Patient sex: F
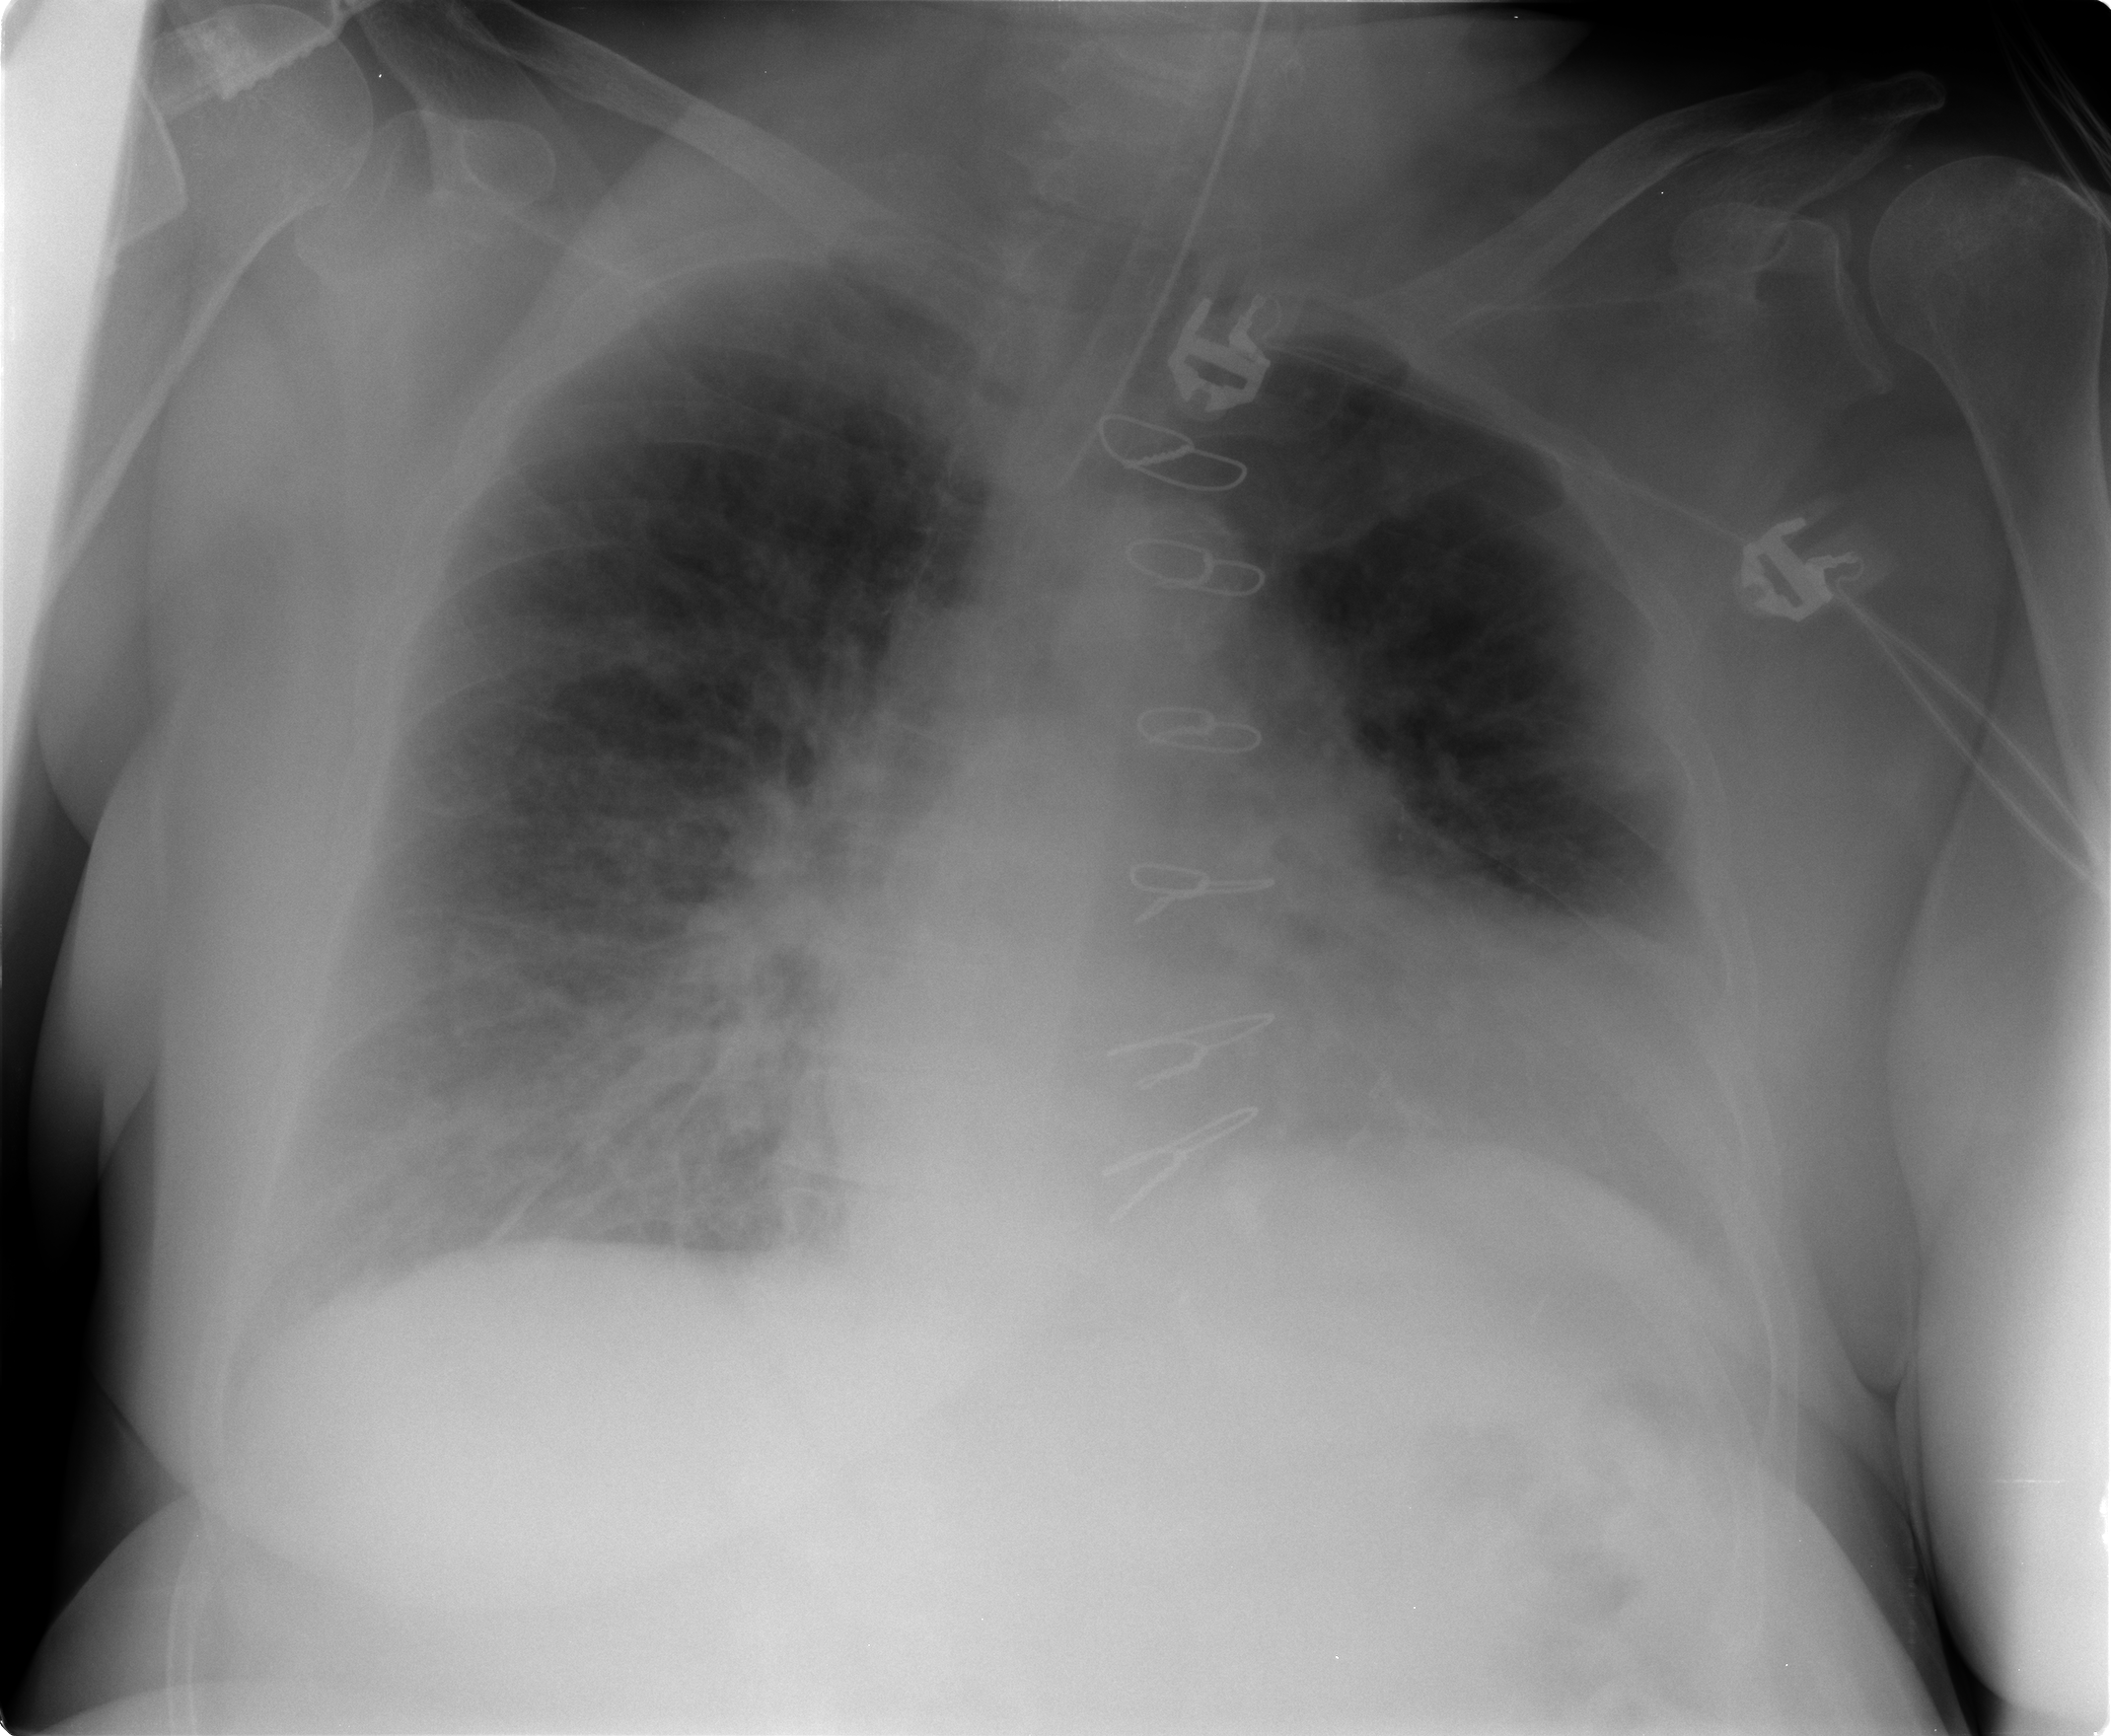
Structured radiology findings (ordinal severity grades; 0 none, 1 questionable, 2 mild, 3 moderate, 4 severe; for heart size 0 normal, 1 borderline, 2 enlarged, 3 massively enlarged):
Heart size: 2
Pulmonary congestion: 2
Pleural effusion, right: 0
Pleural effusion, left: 0
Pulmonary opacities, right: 2
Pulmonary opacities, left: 0
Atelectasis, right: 2
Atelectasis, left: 2